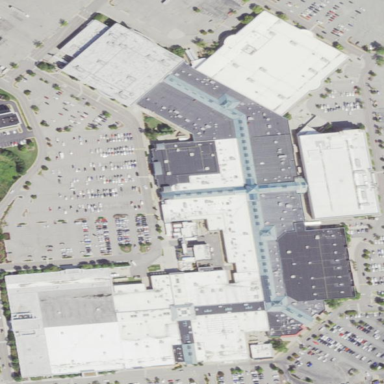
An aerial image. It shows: Mall building.